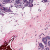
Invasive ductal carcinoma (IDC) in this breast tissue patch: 0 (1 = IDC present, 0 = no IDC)